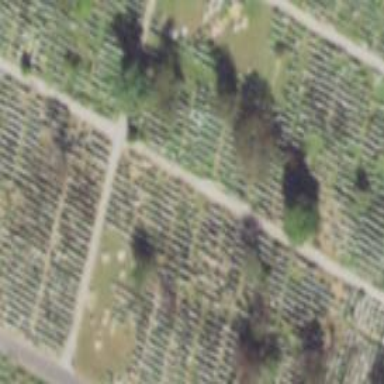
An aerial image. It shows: Sector within cemetery.